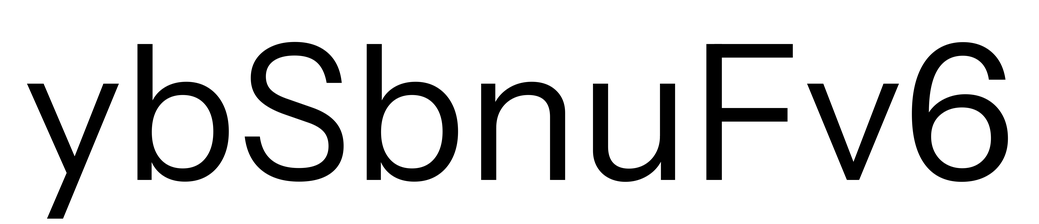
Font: InstrumentSans_Regular